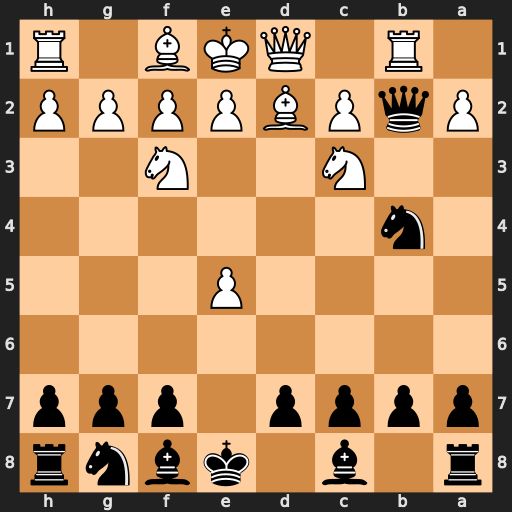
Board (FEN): r1b1kbnr/pppp1ppp/8/4P3/1n6/2N2N2/PqPBPPPP/1R1QKB1R
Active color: b
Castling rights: Kkq
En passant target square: -
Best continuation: Nxc2+ Qxc2 Qxc2